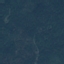
Label: Forest